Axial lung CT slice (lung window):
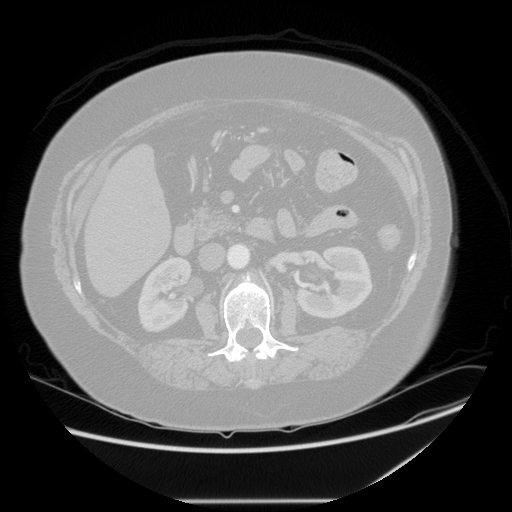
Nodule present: no